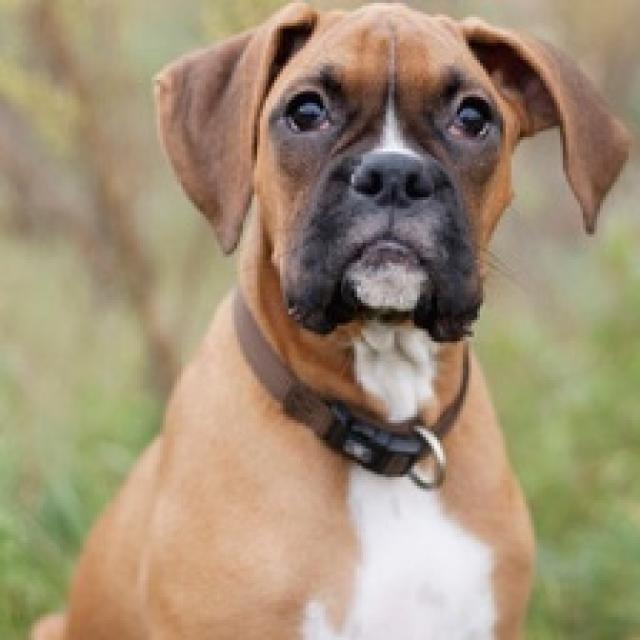
Healthy canine skin — no visible lesions, inflammation, or abnormalities. The skin and coat appear normal.